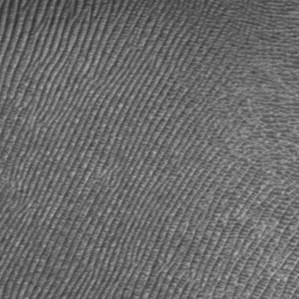
Label: frost